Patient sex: M
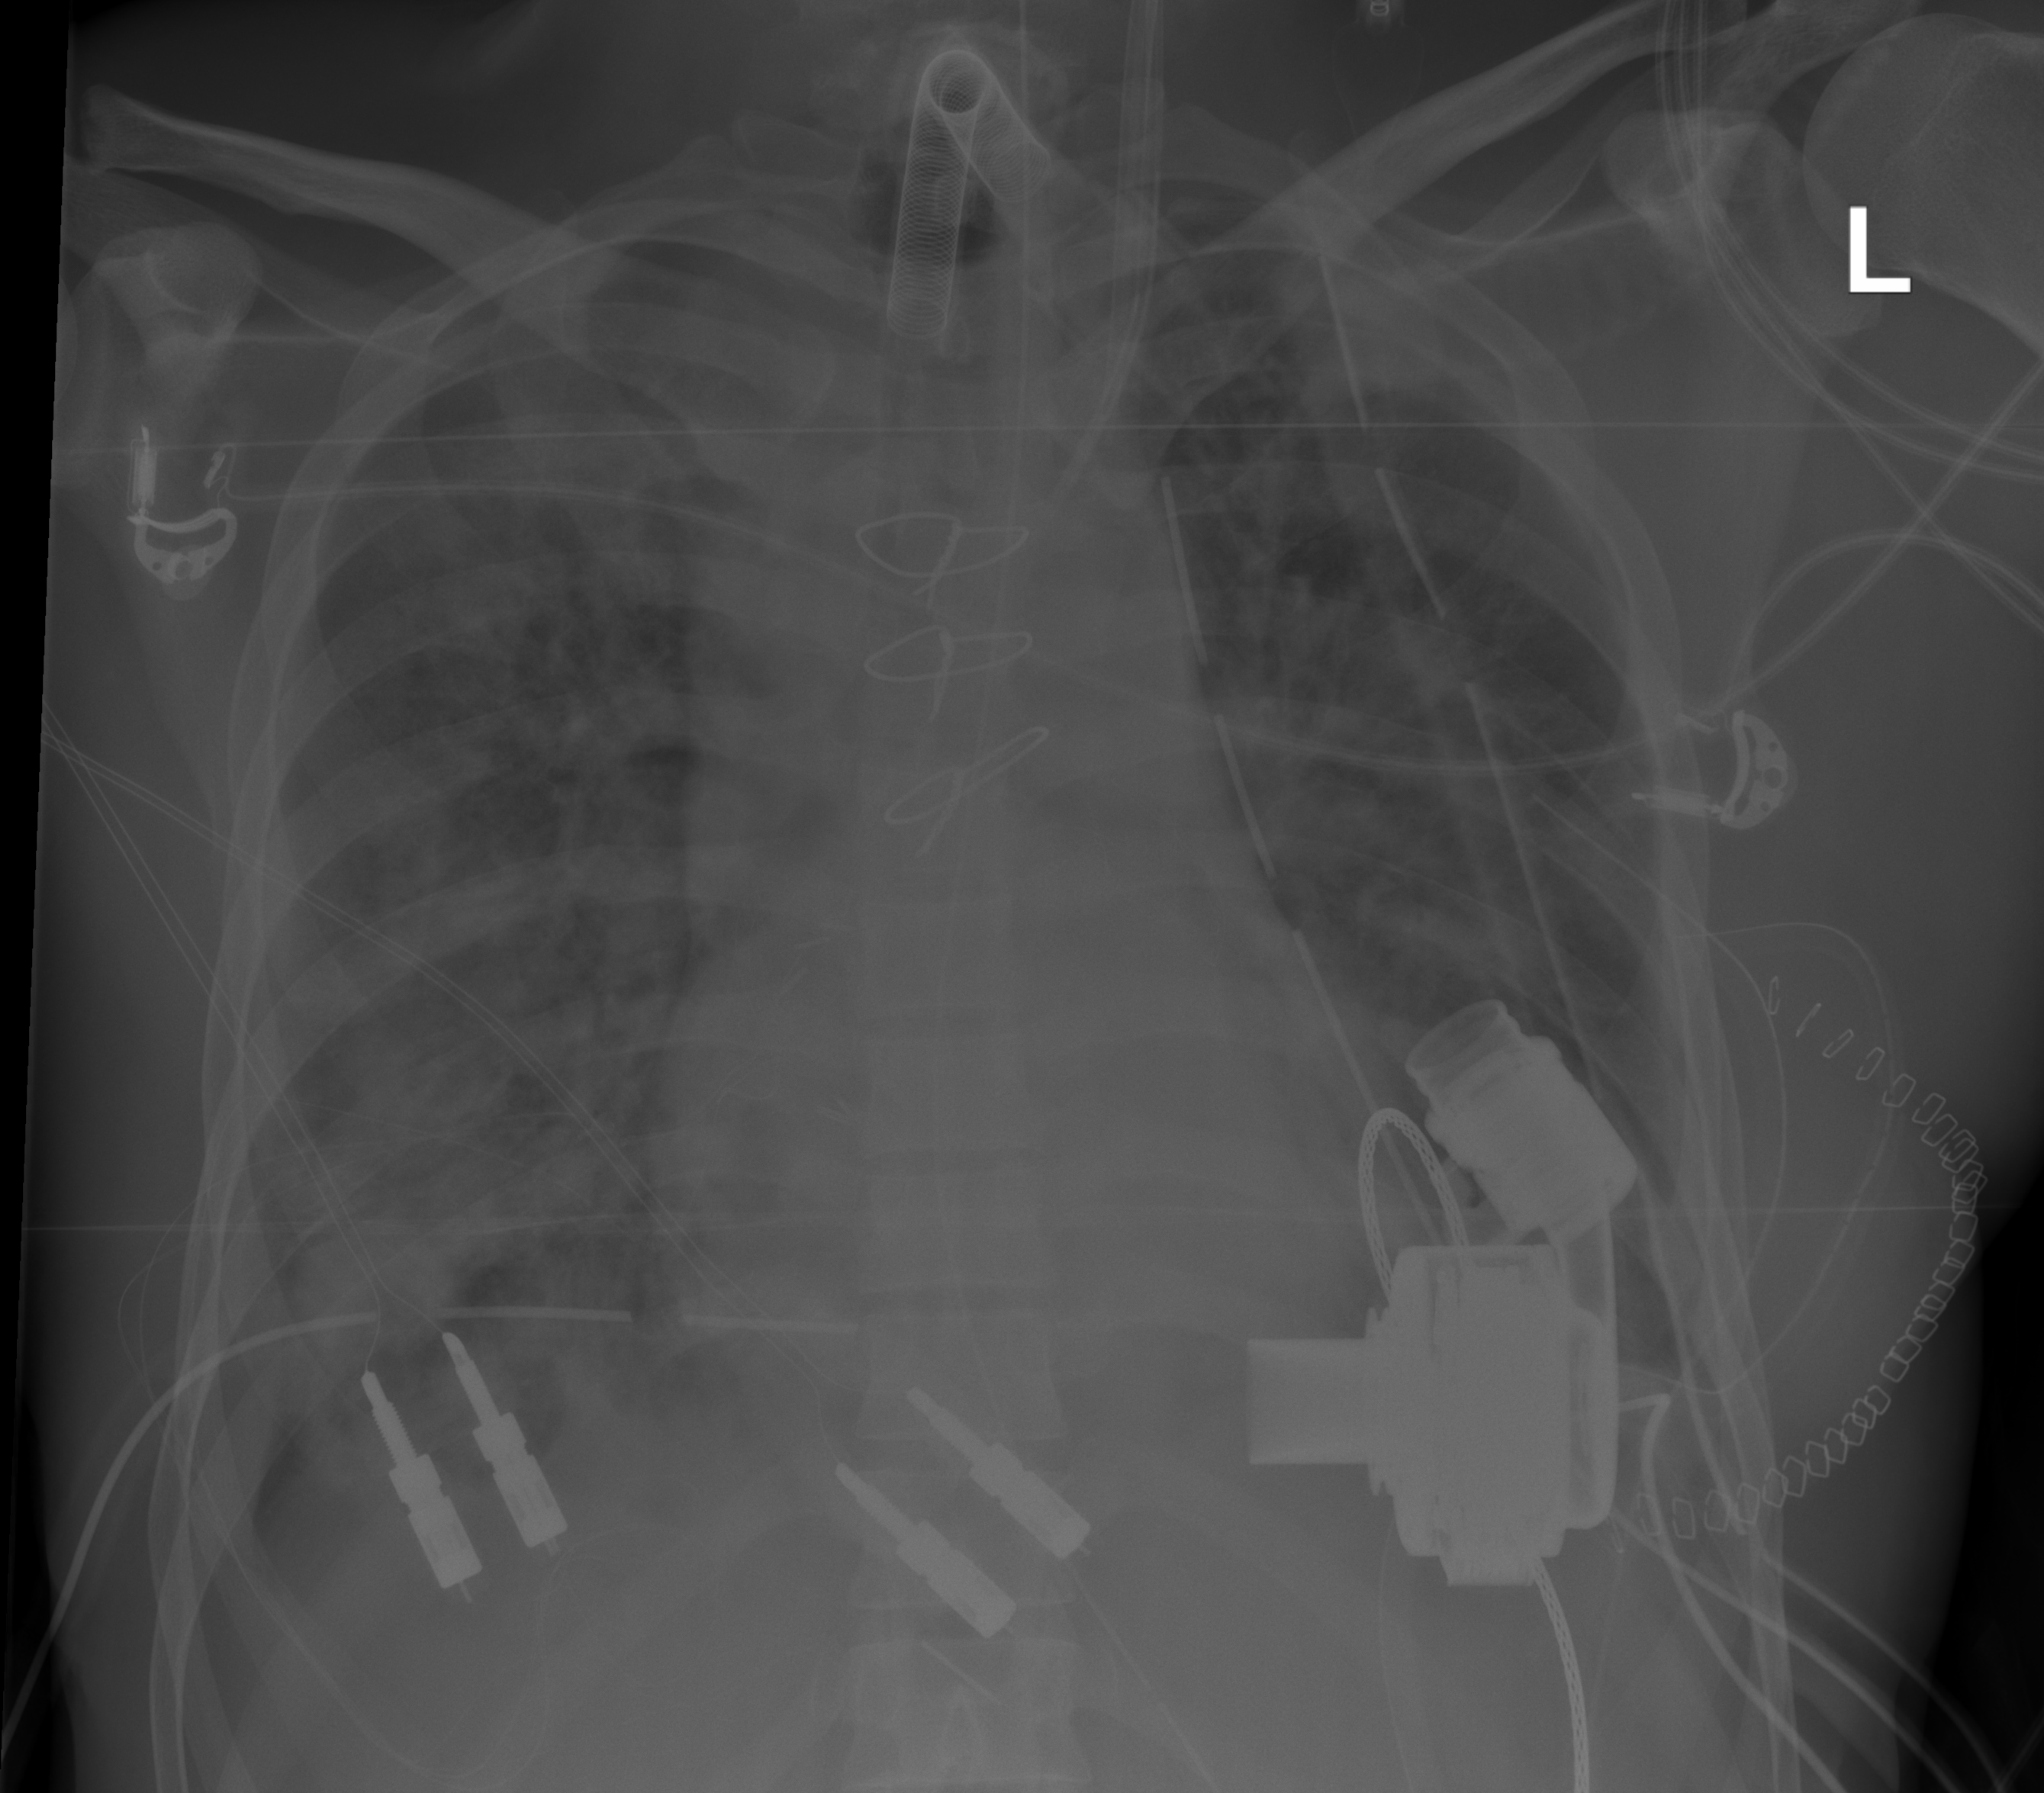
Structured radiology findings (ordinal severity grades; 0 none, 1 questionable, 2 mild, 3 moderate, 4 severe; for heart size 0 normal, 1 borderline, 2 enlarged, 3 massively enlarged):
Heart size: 2
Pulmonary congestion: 2
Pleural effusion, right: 1
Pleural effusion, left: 2
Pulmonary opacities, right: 3
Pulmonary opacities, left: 2
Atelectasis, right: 3
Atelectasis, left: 2